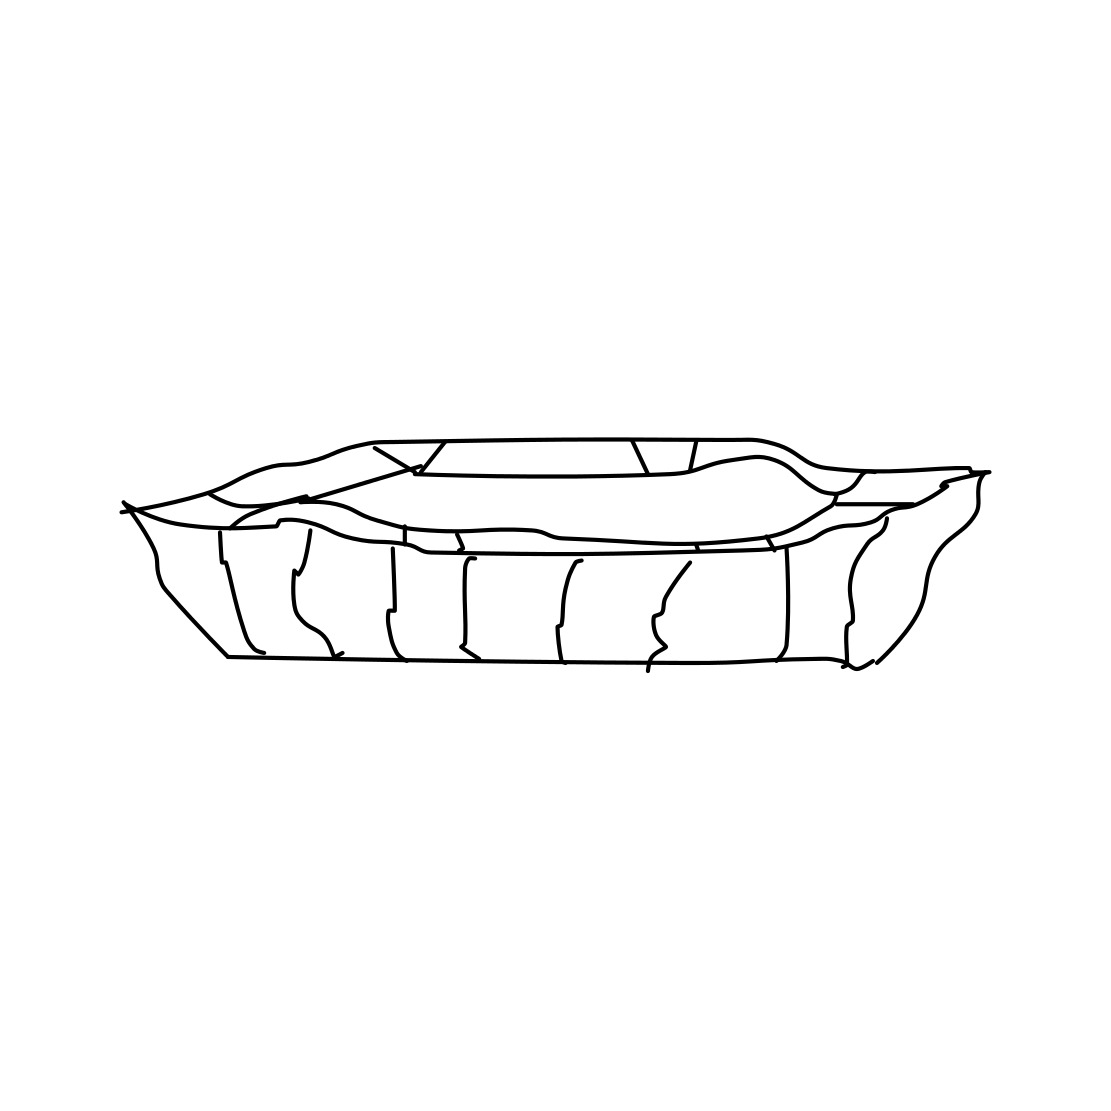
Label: ashtray